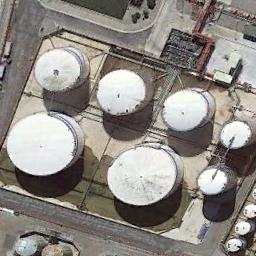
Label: storage_tank